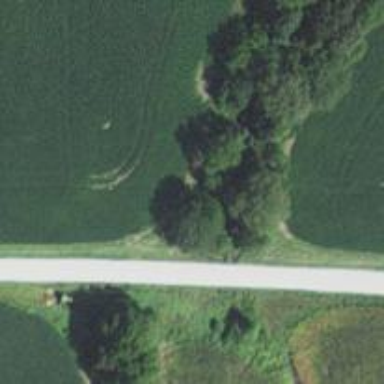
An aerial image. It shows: Culvert tunnel.